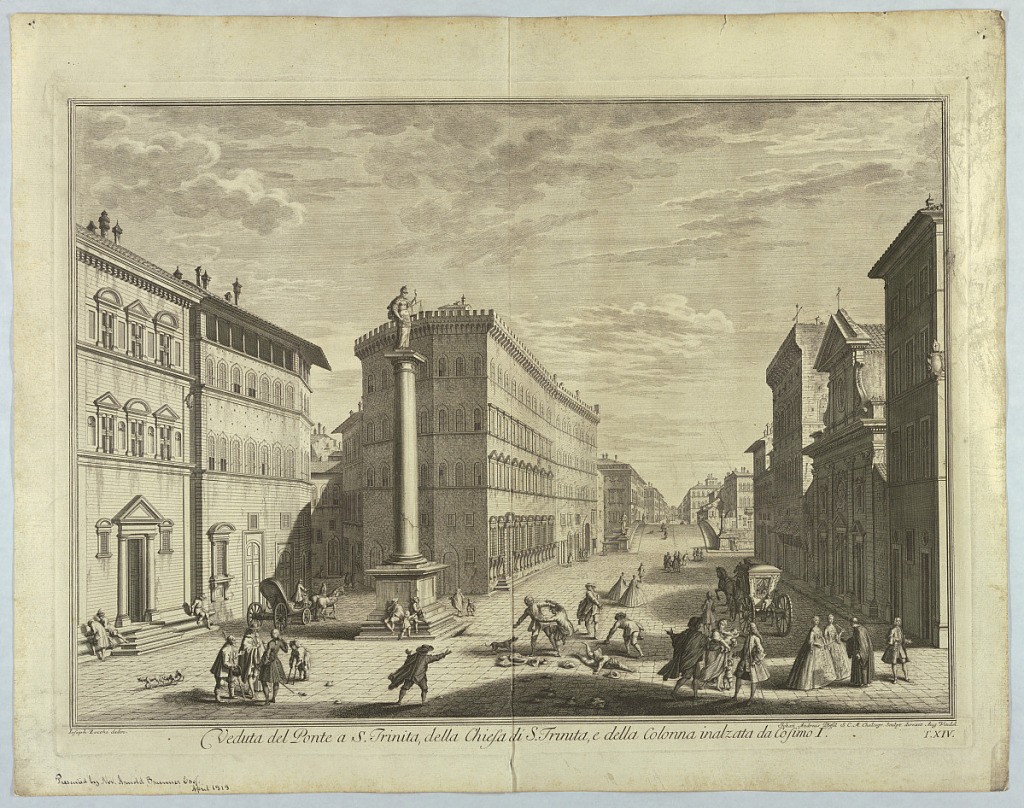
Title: View of Florence, Plate from "Scelta di XXIV Vedute delle principali contrade, piazze, chiese, e palazzi della Città di Firenze"
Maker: Giuseppe Zocchi, Italian, 1711 or 1717 - 1767
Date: ca. 1743
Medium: Etching on paper
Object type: Print
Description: Plate from "Scelta di XXIV Vedute delle principali contrade, piazze, chiese, e palazzi della Città di Firenze"